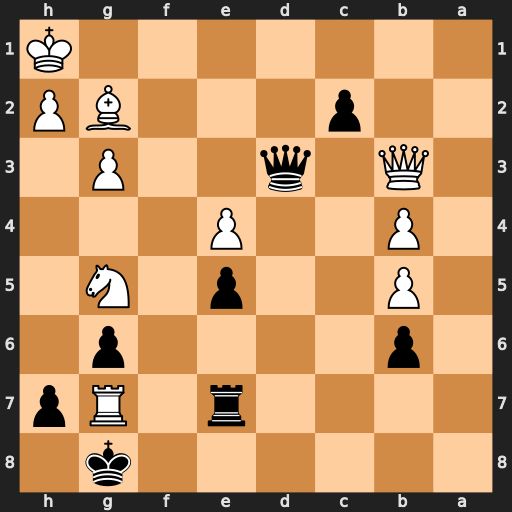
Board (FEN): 6k1/4r1Rp/1p4p1/1P2p1N1/1P2P3/1Q1q2P1/2p3BP/7K
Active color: b
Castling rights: -
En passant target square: -
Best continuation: Kxg7 Qxd3 c1=Q+ Bf1 Qxg5